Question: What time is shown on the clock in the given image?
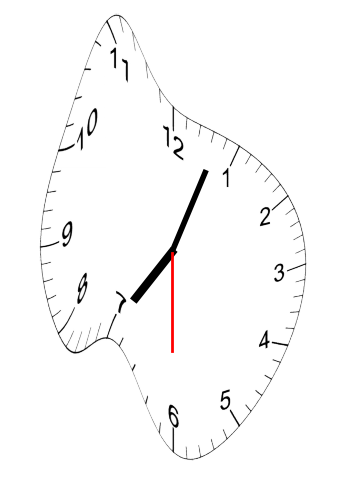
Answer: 07:03:30